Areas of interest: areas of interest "New World Department Store (Dawang Road Store)"
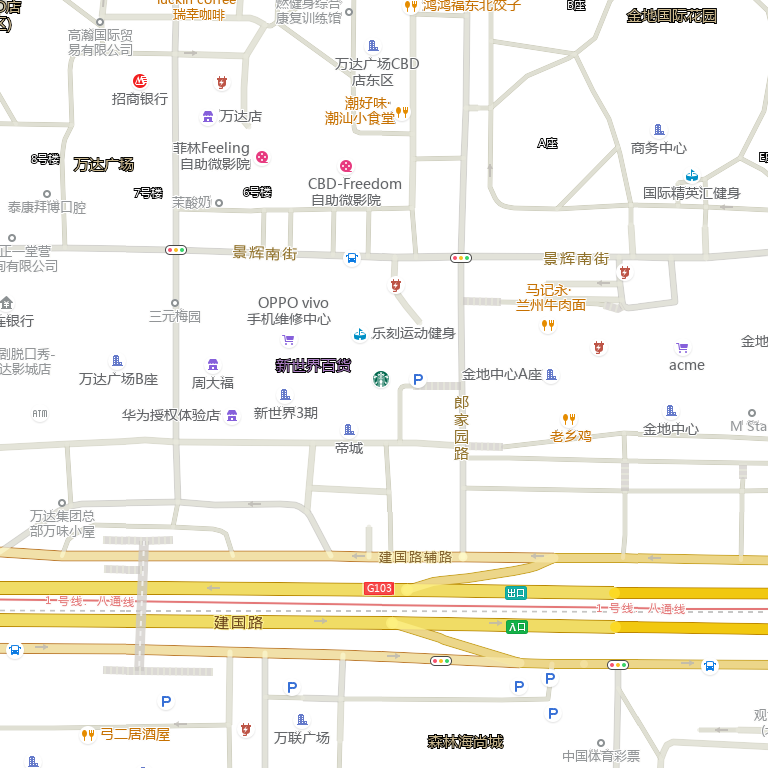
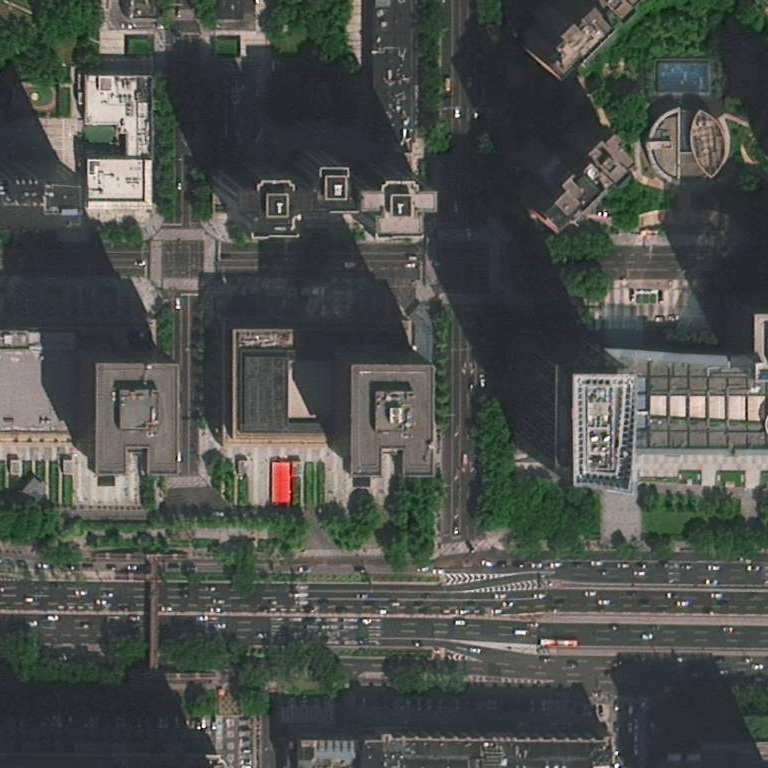